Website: crate-barrel
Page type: billing-address
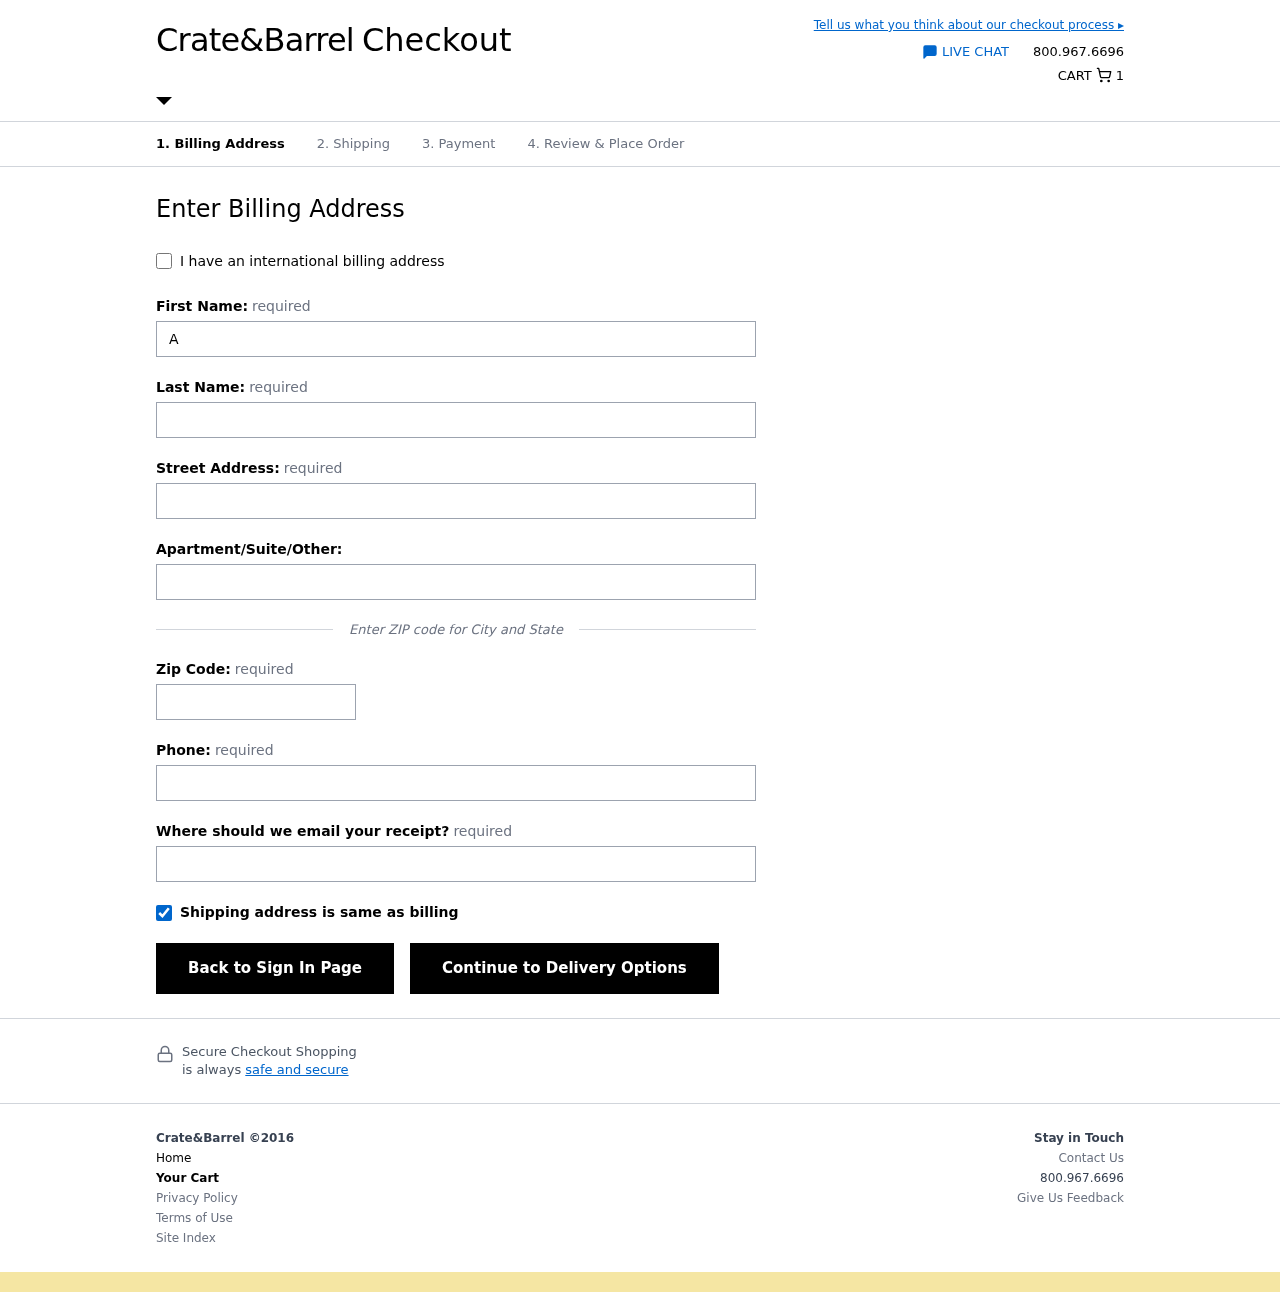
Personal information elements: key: PII_EMAIL
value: amartin@hotmail.com
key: PII_FIRSTNAME
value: Amy
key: PII_LASTNAME
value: Martin
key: PII_PHONE
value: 3424041319
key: PII_POSTCODE
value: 13330
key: PII_STREET
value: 9653 Lee River
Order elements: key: ORDER_NUM_ITEMS
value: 1